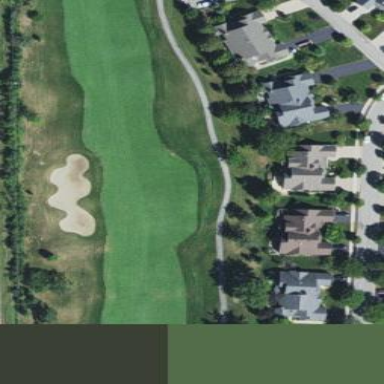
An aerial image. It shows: Golf fairway surrounded by grass.